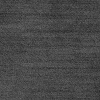
Atmospheric dust classification: dusty